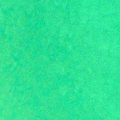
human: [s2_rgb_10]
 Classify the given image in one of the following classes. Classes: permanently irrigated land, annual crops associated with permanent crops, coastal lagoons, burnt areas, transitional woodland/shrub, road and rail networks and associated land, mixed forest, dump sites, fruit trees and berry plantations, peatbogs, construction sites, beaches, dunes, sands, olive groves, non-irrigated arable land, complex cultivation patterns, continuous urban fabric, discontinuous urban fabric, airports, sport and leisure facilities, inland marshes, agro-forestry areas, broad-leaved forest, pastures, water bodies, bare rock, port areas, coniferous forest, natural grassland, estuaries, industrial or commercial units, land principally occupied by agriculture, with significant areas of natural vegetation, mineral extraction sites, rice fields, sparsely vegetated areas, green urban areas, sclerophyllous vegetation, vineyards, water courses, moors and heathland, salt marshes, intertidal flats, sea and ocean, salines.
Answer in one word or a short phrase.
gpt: sea and ocean